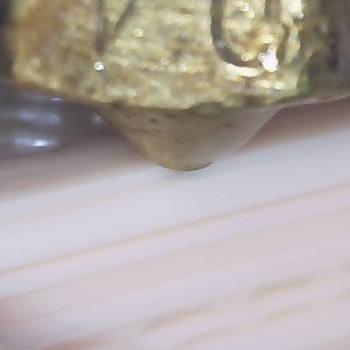
Flow rate: 300%